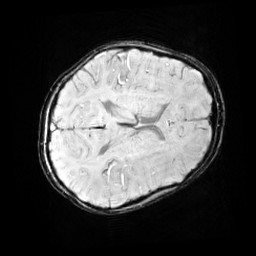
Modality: SWI
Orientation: axial
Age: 12
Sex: male
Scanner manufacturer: siemens
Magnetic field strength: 3 T
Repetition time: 0.027 s
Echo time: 0.02 s